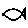
Label: fish